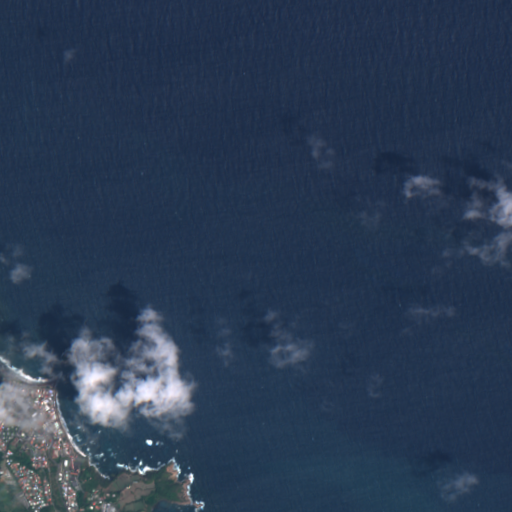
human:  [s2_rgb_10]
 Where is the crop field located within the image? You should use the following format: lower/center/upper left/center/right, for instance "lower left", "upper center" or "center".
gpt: The crop field is located in the lower left of the image.
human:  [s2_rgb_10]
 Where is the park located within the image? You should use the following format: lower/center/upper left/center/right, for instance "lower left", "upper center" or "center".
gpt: The park is located in the lower left of the image.
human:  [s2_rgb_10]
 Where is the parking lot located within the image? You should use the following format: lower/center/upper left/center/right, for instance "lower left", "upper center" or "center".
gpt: The parking lot is located in the lower left of the image.
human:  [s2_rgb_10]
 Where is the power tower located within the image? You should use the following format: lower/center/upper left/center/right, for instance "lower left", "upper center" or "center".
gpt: The power tower is located in the lower left of the image.
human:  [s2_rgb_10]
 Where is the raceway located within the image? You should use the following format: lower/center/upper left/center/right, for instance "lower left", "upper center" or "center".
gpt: The raceway is located in the lower left of the image.
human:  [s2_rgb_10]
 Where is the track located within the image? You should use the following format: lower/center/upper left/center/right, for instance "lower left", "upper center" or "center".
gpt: The track is located in the lower left of the image.
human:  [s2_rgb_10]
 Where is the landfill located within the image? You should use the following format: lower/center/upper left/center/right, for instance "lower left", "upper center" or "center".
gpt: There is no landfill in the image.